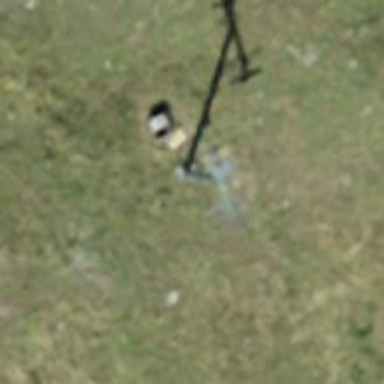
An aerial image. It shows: Pylon for aerialway.